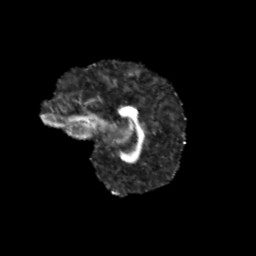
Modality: FA
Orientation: sagittal
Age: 11
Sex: female
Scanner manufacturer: siemens
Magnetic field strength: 3 T
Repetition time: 3.8 s
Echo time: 0.07 s